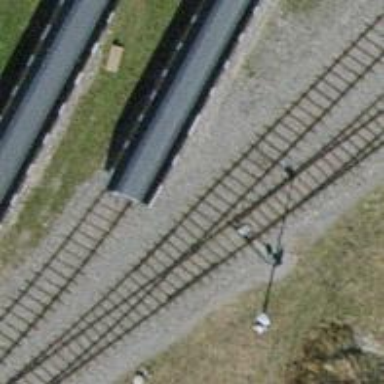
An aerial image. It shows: Railway switch.